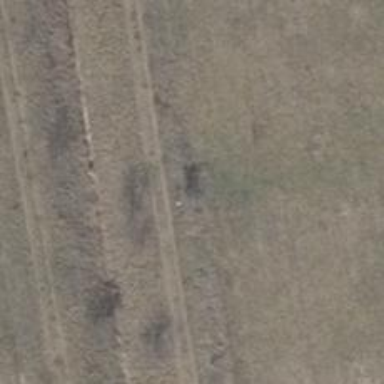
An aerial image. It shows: Grass track with grade4 surface.